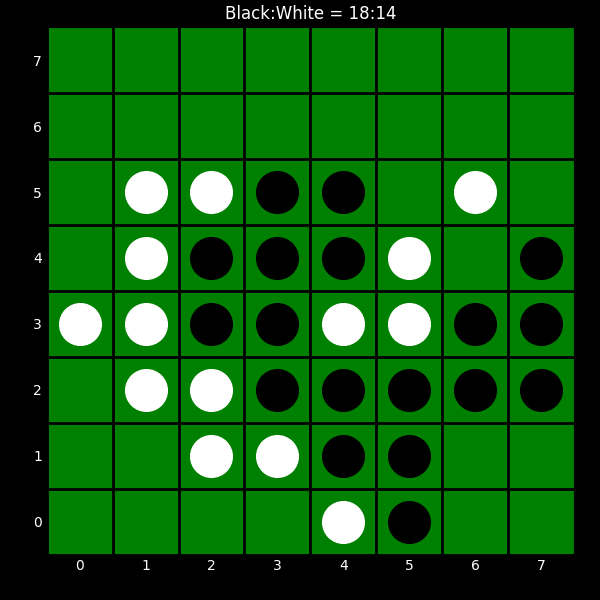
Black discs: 18
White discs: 14